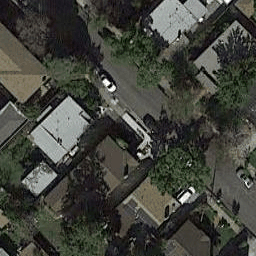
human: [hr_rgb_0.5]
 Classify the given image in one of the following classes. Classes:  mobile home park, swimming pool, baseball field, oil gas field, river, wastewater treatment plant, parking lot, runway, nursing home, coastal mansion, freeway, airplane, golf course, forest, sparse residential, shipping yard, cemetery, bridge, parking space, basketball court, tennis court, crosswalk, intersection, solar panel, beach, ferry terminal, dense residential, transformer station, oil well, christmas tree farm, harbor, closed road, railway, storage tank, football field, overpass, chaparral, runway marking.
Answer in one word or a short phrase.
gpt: dense residential